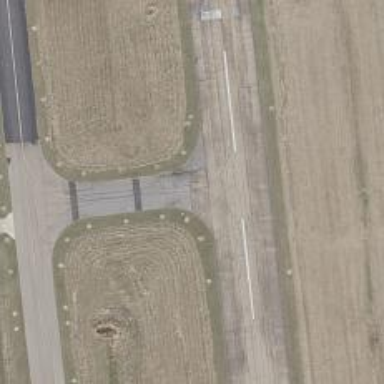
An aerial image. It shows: View of taxiway at the airport.